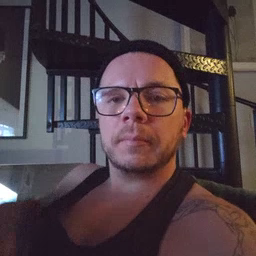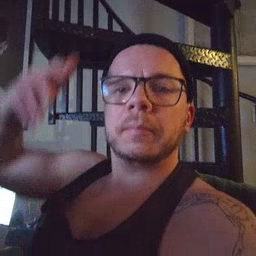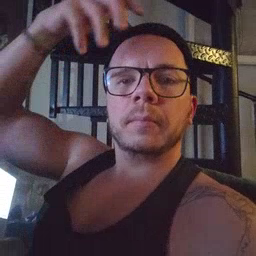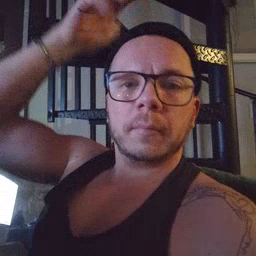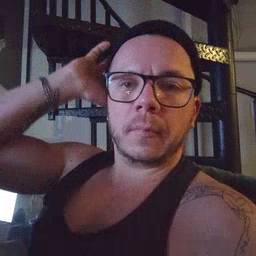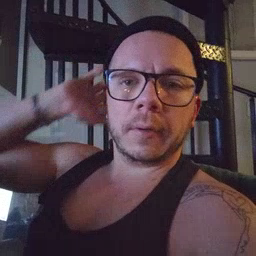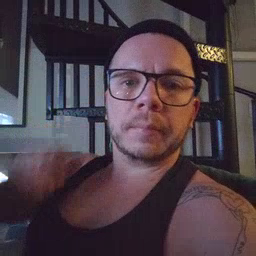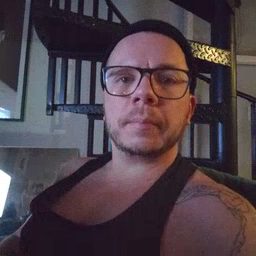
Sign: lion